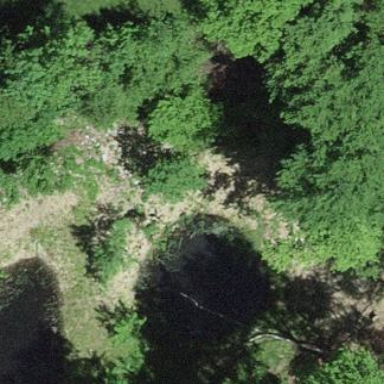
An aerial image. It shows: Serene pond surrounded by nature.